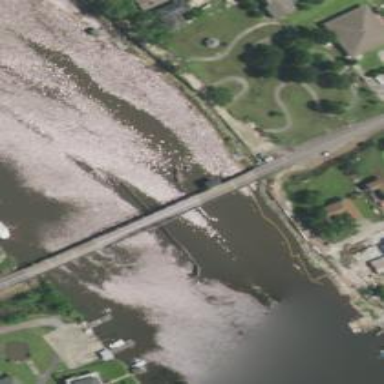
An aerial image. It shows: Tertiary road passing over swing bridge.